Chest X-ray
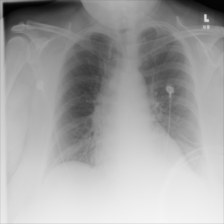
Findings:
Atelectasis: positive
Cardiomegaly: negative
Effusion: positive
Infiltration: negative
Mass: negative
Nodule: negative
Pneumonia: negative
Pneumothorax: negative
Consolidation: negative
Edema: negative
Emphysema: negative
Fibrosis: negative
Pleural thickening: negative
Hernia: negative